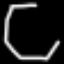
Label: octagon